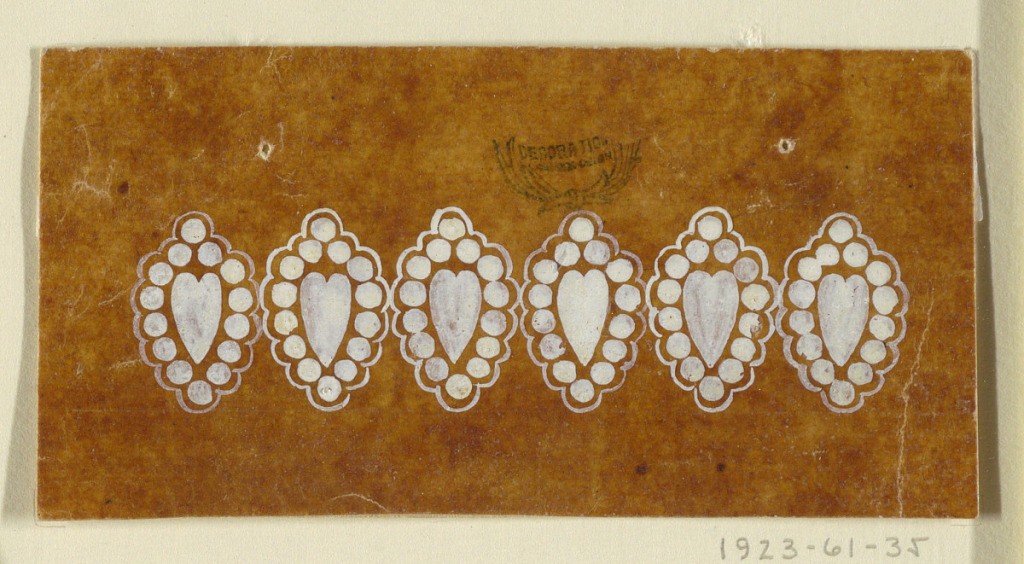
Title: Design for a Woven or Embroidered Horizontal Border, of the "Fabrique de St. Ruf"
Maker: Fabrique de Saint Ruf, Lyon, France
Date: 1805-1815
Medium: Brush and gouache on glazed tracing paper, laid down on paper
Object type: Drawing
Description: A row of six oblong, multifoil medallions, each showing a heart and beads.